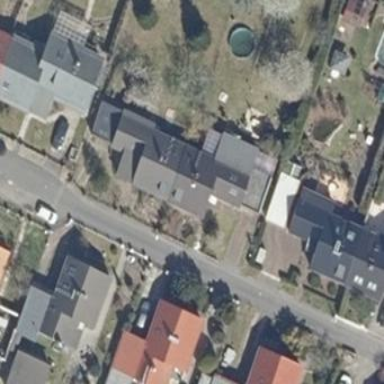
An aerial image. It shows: Semi-detached house with gabled roof.